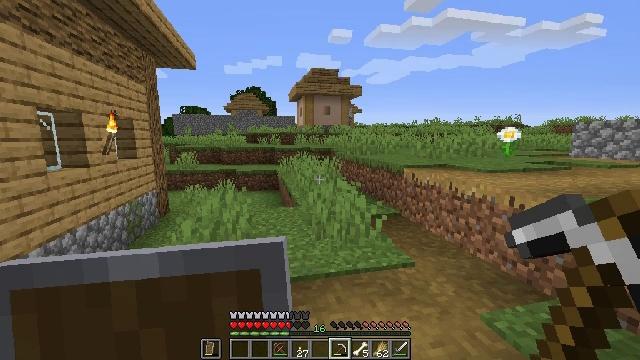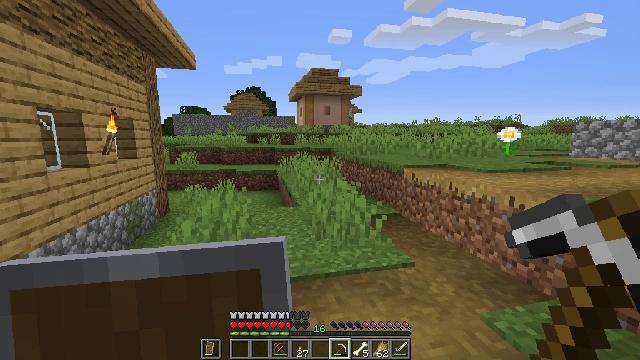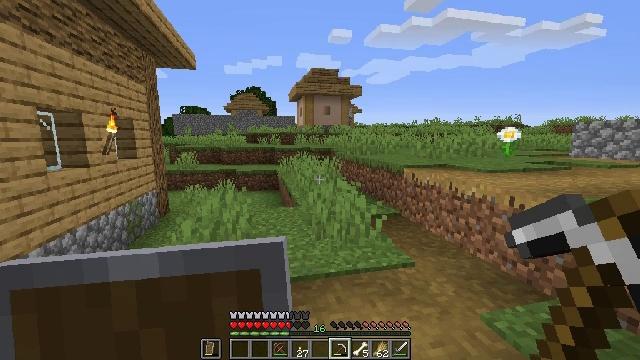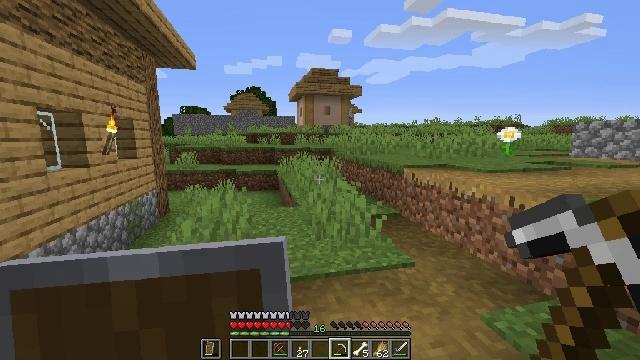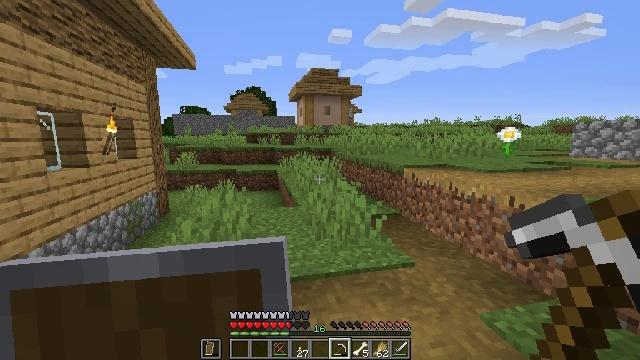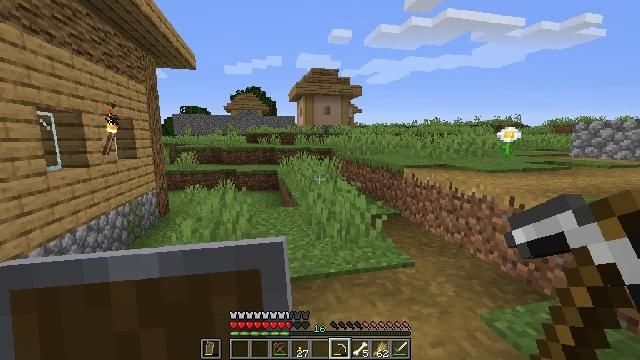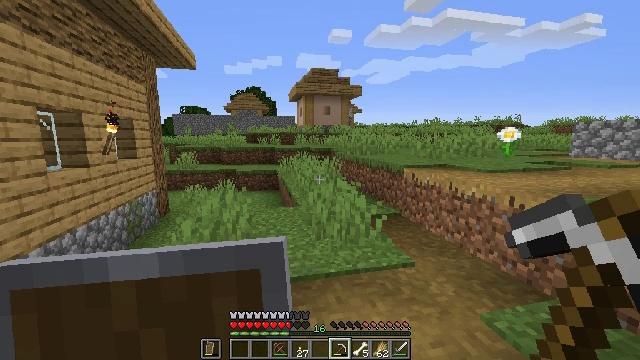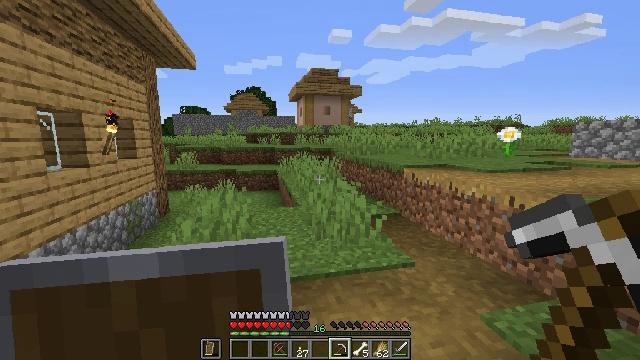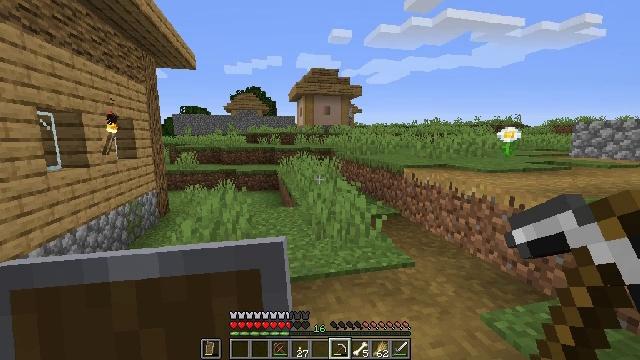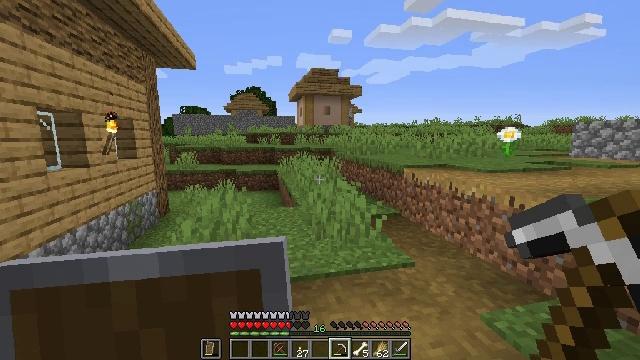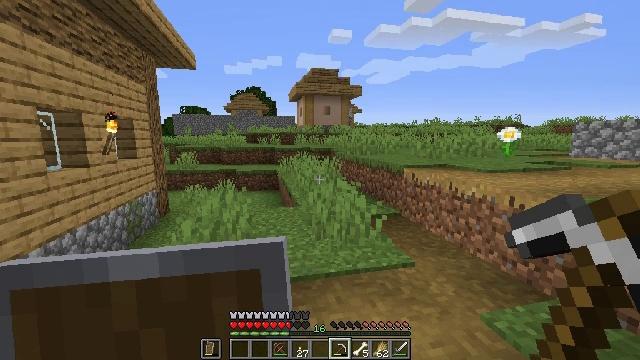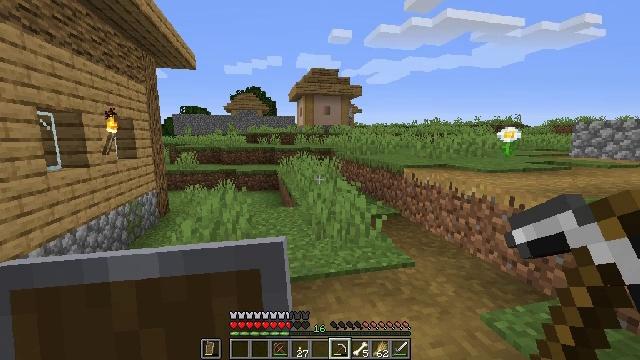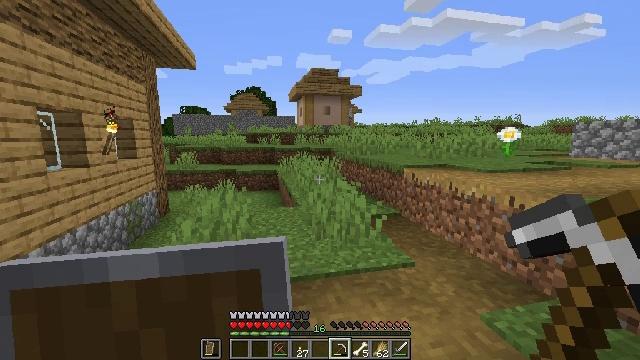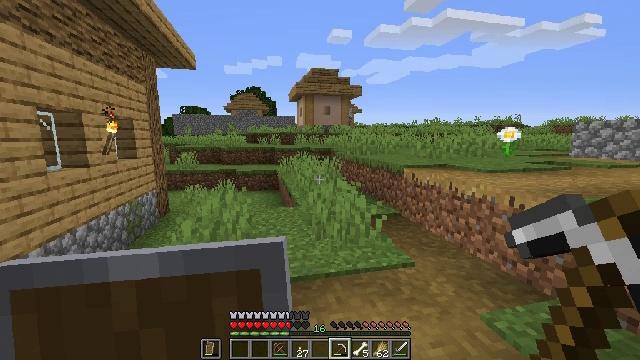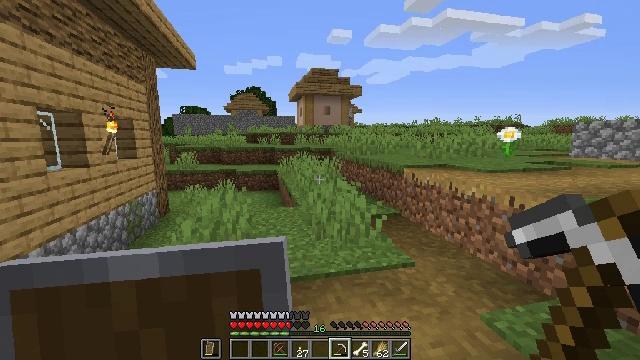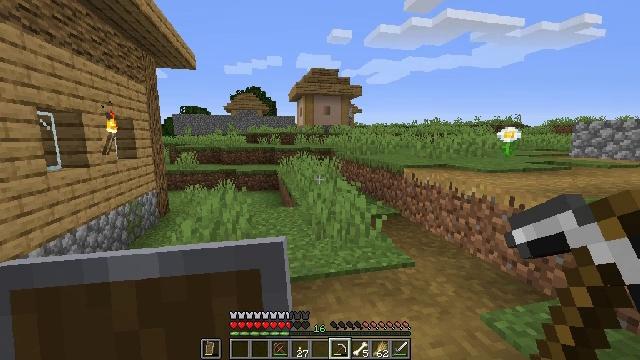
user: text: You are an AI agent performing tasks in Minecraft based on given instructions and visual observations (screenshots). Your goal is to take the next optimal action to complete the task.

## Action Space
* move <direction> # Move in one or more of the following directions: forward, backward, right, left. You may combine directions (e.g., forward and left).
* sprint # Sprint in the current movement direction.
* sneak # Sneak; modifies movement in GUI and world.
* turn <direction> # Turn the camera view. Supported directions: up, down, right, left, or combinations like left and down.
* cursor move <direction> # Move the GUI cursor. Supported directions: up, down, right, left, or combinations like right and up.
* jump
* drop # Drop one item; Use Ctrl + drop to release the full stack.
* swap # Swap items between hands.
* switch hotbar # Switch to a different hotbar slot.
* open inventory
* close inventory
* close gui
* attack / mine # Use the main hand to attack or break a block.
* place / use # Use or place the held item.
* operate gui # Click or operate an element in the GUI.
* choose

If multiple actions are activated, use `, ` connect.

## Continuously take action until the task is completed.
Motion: motion action
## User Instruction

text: Mine the bell from its post.
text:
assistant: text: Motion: no_op
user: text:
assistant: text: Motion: no_op
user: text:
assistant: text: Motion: no_op
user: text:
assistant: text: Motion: no_op
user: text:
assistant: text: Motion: no_op
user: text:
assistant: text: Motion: no_op
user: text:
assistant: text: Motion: no_op
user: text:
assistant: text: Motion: no_op
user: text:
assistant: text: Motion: no_op
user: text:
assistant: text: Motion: no_op
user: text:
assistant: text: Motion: no_op
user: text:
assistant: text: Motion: no_op
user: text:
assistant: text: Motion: no_op
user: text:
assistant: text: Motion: no_op
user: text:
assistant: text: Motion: no_op
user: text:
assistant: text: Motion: no_op
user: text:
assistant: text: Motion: no_op
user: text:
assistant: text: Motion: no_op
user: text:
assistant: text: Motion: no_op
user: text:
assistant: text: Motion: no_op
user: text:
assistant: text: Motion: no_op
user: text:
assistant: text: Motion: no_op
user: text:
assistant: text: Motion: no_op
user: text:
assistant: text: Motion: no_op
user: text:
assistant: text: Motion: no_op
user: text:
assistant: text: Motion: no_op
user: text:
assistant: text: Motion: no_op
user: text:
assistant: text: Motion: no_op
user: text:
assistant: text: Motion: no_op
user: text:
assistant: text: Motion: no_op